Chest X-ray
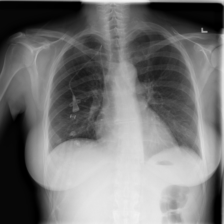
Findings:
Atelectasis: negative
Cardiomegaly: negative
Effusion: negative
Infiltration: negative
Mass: negative
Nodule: negative
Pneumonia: negative
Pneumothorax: negative
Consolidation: negative
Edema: negative
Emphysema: negative
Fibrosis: negative
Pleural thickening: negative
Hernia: negative